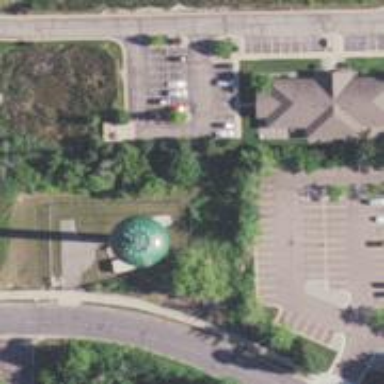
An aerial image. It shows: Water tower that is man-made.